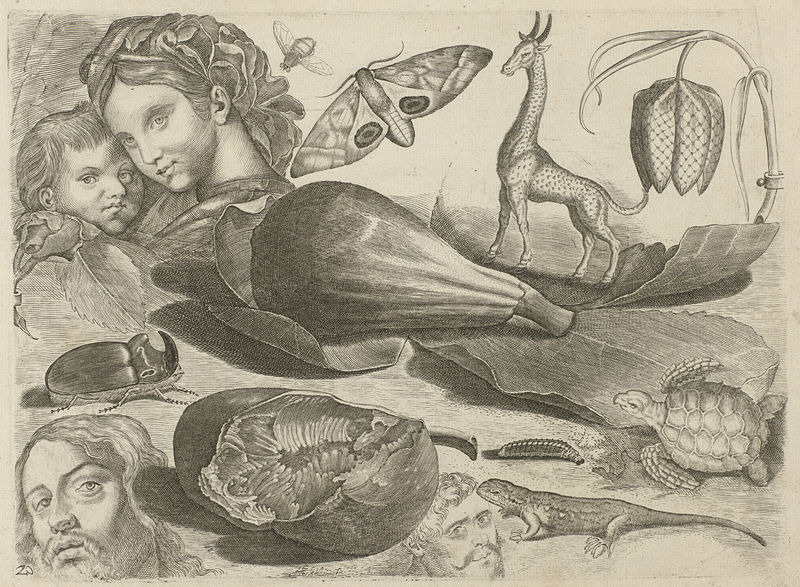
Titel: Studieblad met tekenvoorbeelden: koppen, dieren en vruchten
Künstler: Michael Snijders
Standort: Amsterdam
Institution: Rijksmuseum
Schlagwörter: blätter, kopf, frauen, frau, köpfe, zeichnung, blüte, tiere, bart, gesichter, gesicht, portrait, kind, mutter, pflanzen, frucht, stilleben, zwei, grafik, essen, weib, fliege, bleistift, schmetterling, jesus, echse, muschel, insekt, käfer, schildkröte, falter, motte, eidechse, schachbrettblume, biene, giraffe, leguan, schwarz weiß, kürbis, frau und kind